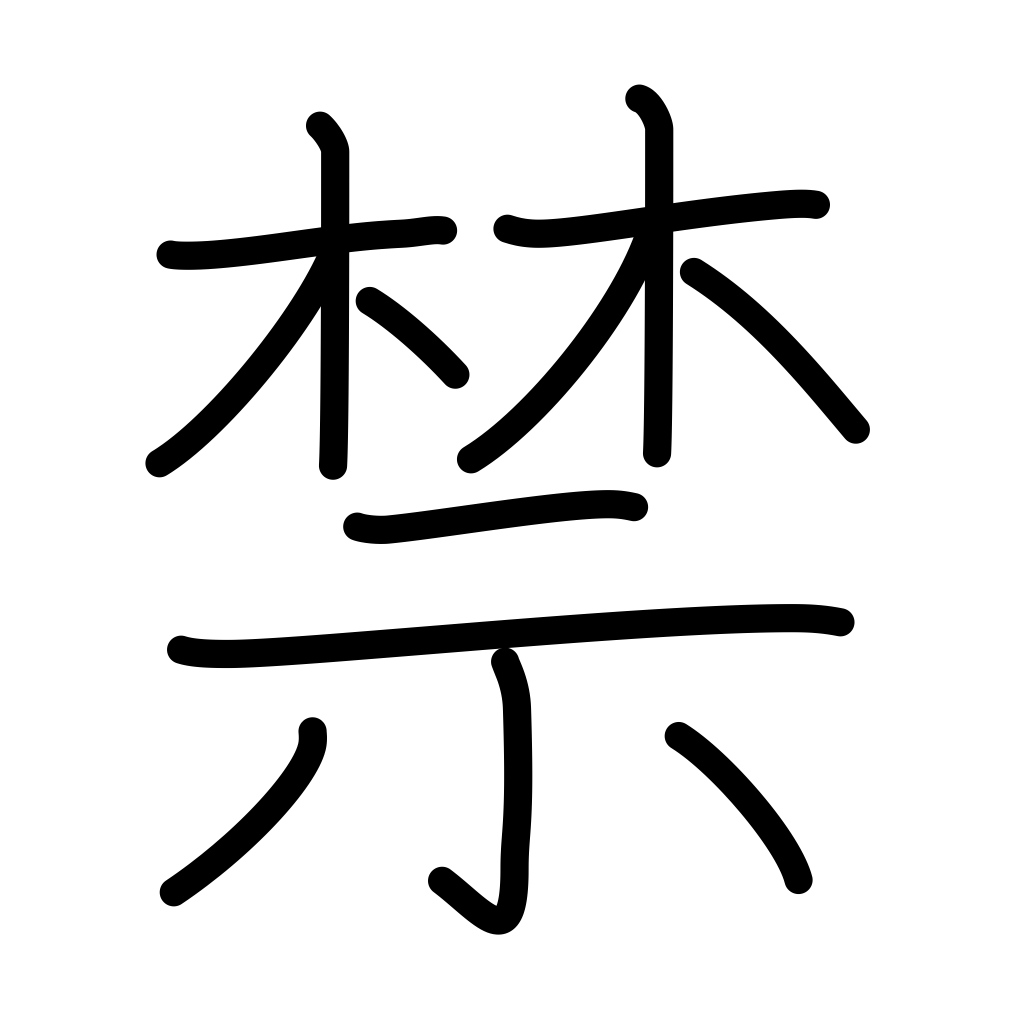
Meaning: prohibition, ban, forbid